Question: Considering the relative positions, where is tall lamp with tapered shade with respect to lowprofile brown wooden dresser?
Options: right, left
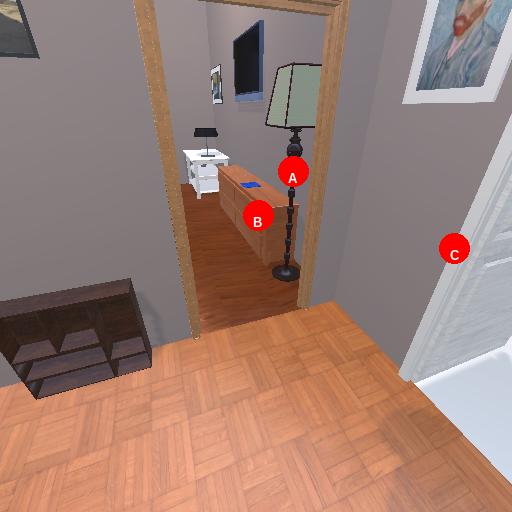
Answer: right